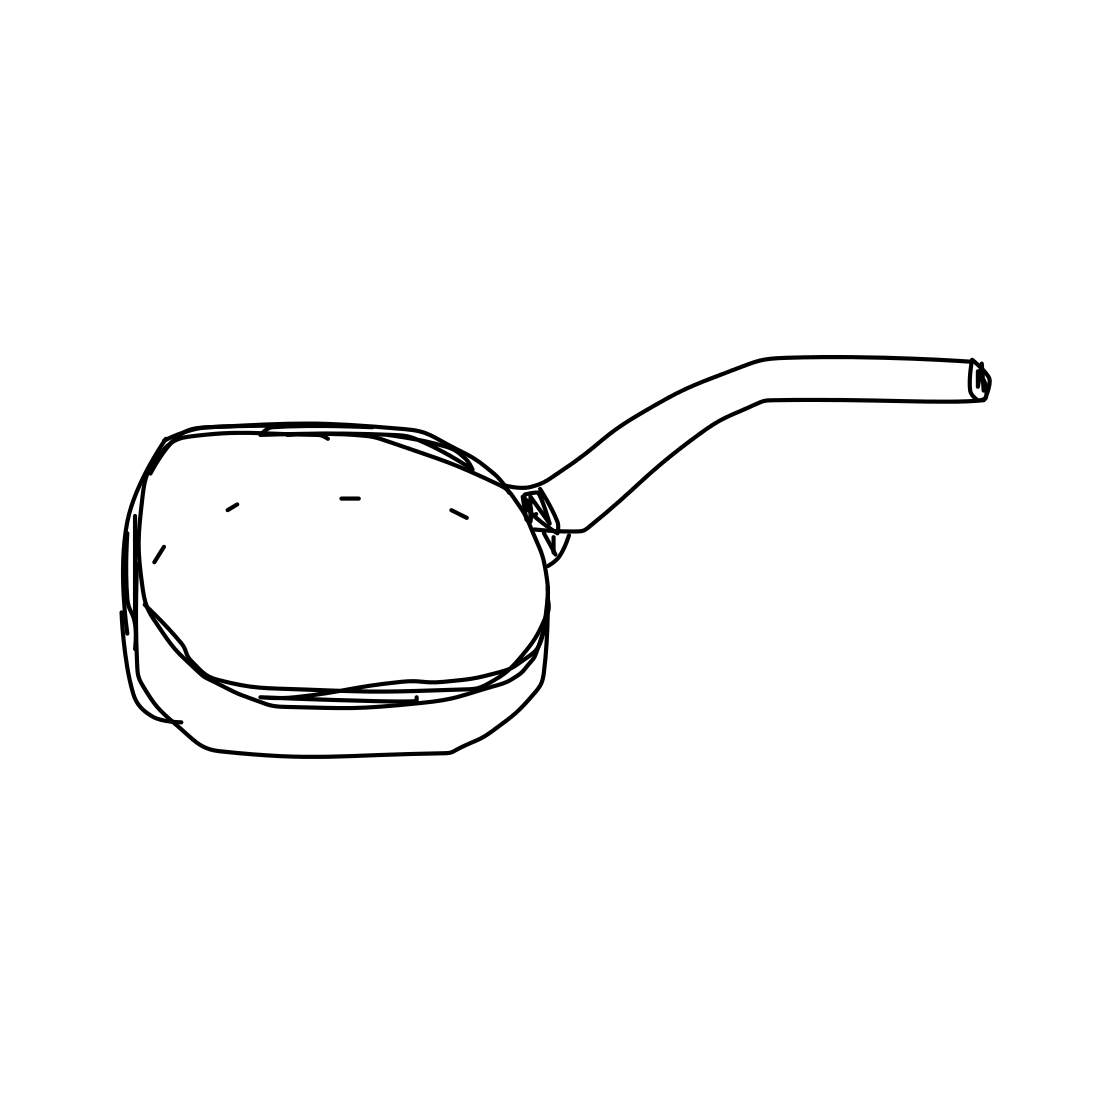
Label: frying-pan